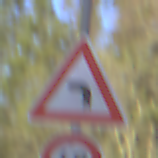
Verkehrszeichen: KurveLinks
Zusatzzeichen unten: Geschwindigkeit60
Umgebung: Outdoor, Nature
Tageszeit: MorningAfternoon
Wetter: Clear
Licht: Natural
Jahreszeit: Winter
Kontrast: HighContrast